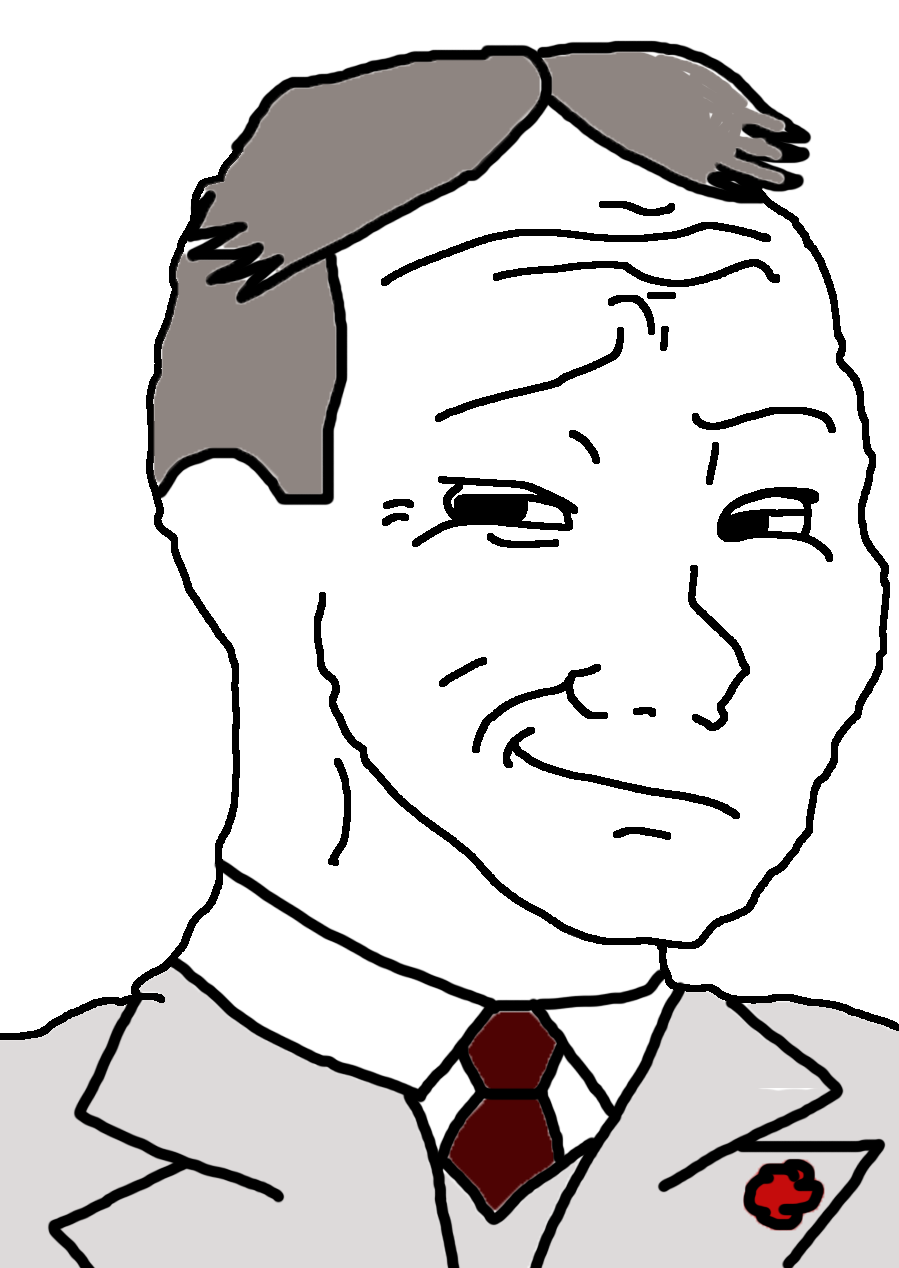
Label: 5_Smugjak